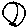
Label: moon